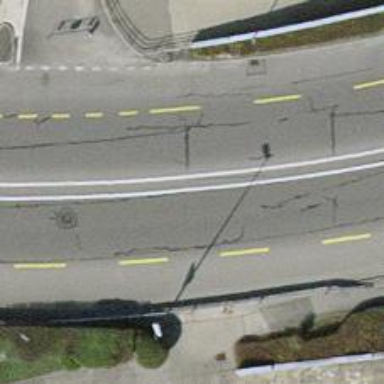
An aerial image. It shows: Primary highway with asphalt surface. It has designated lane for cyclists in both directions.